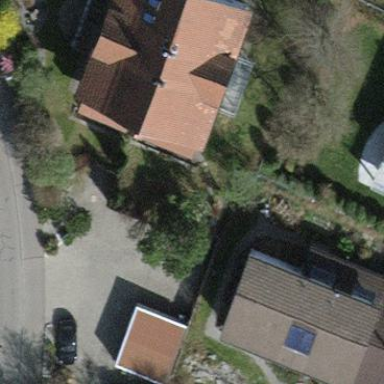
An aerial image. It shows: Terrace building.